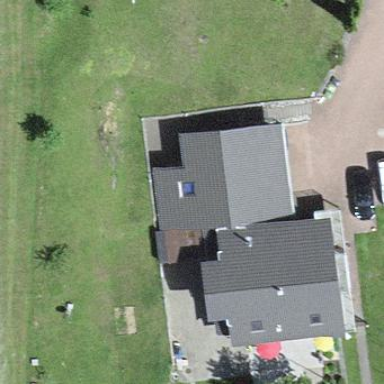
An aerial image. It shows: Garage.